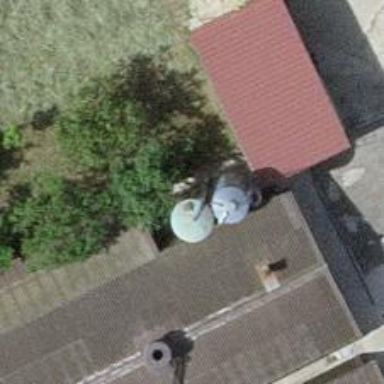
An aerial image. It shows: Silo.